Field crop: maize
Growth stage: 2
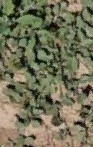
Species: convolvulus